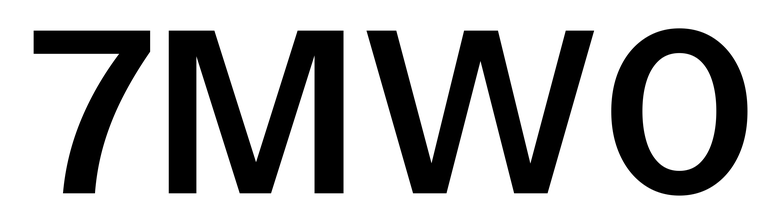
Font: InstrumentSans_SemiBold